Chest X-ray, PA view. Patient: 57 years old, sex M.
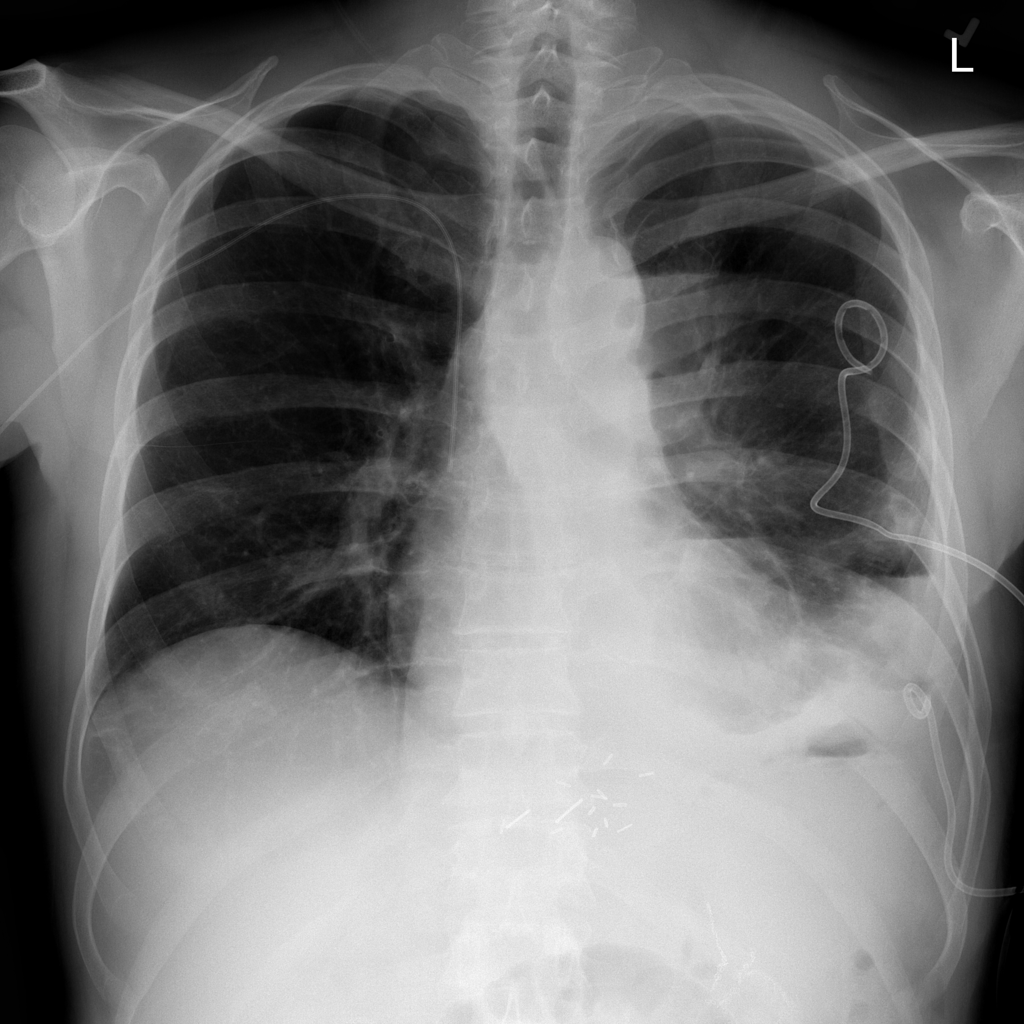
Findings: Atelectasis, Effusion, Pneumonia